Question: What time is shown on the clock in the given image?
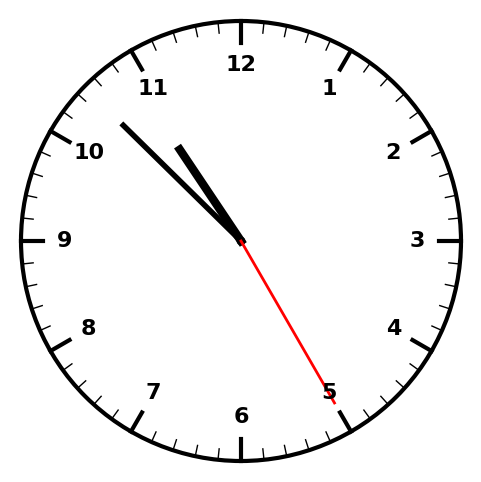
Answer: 10:52:25